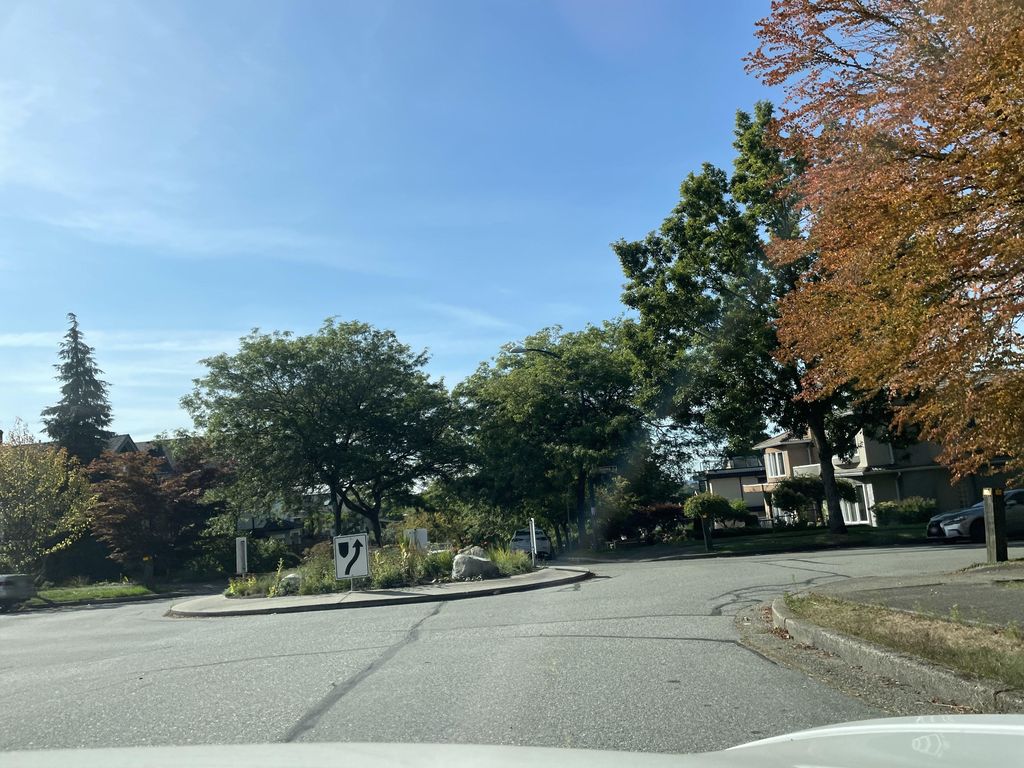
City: vancouver